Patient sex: M
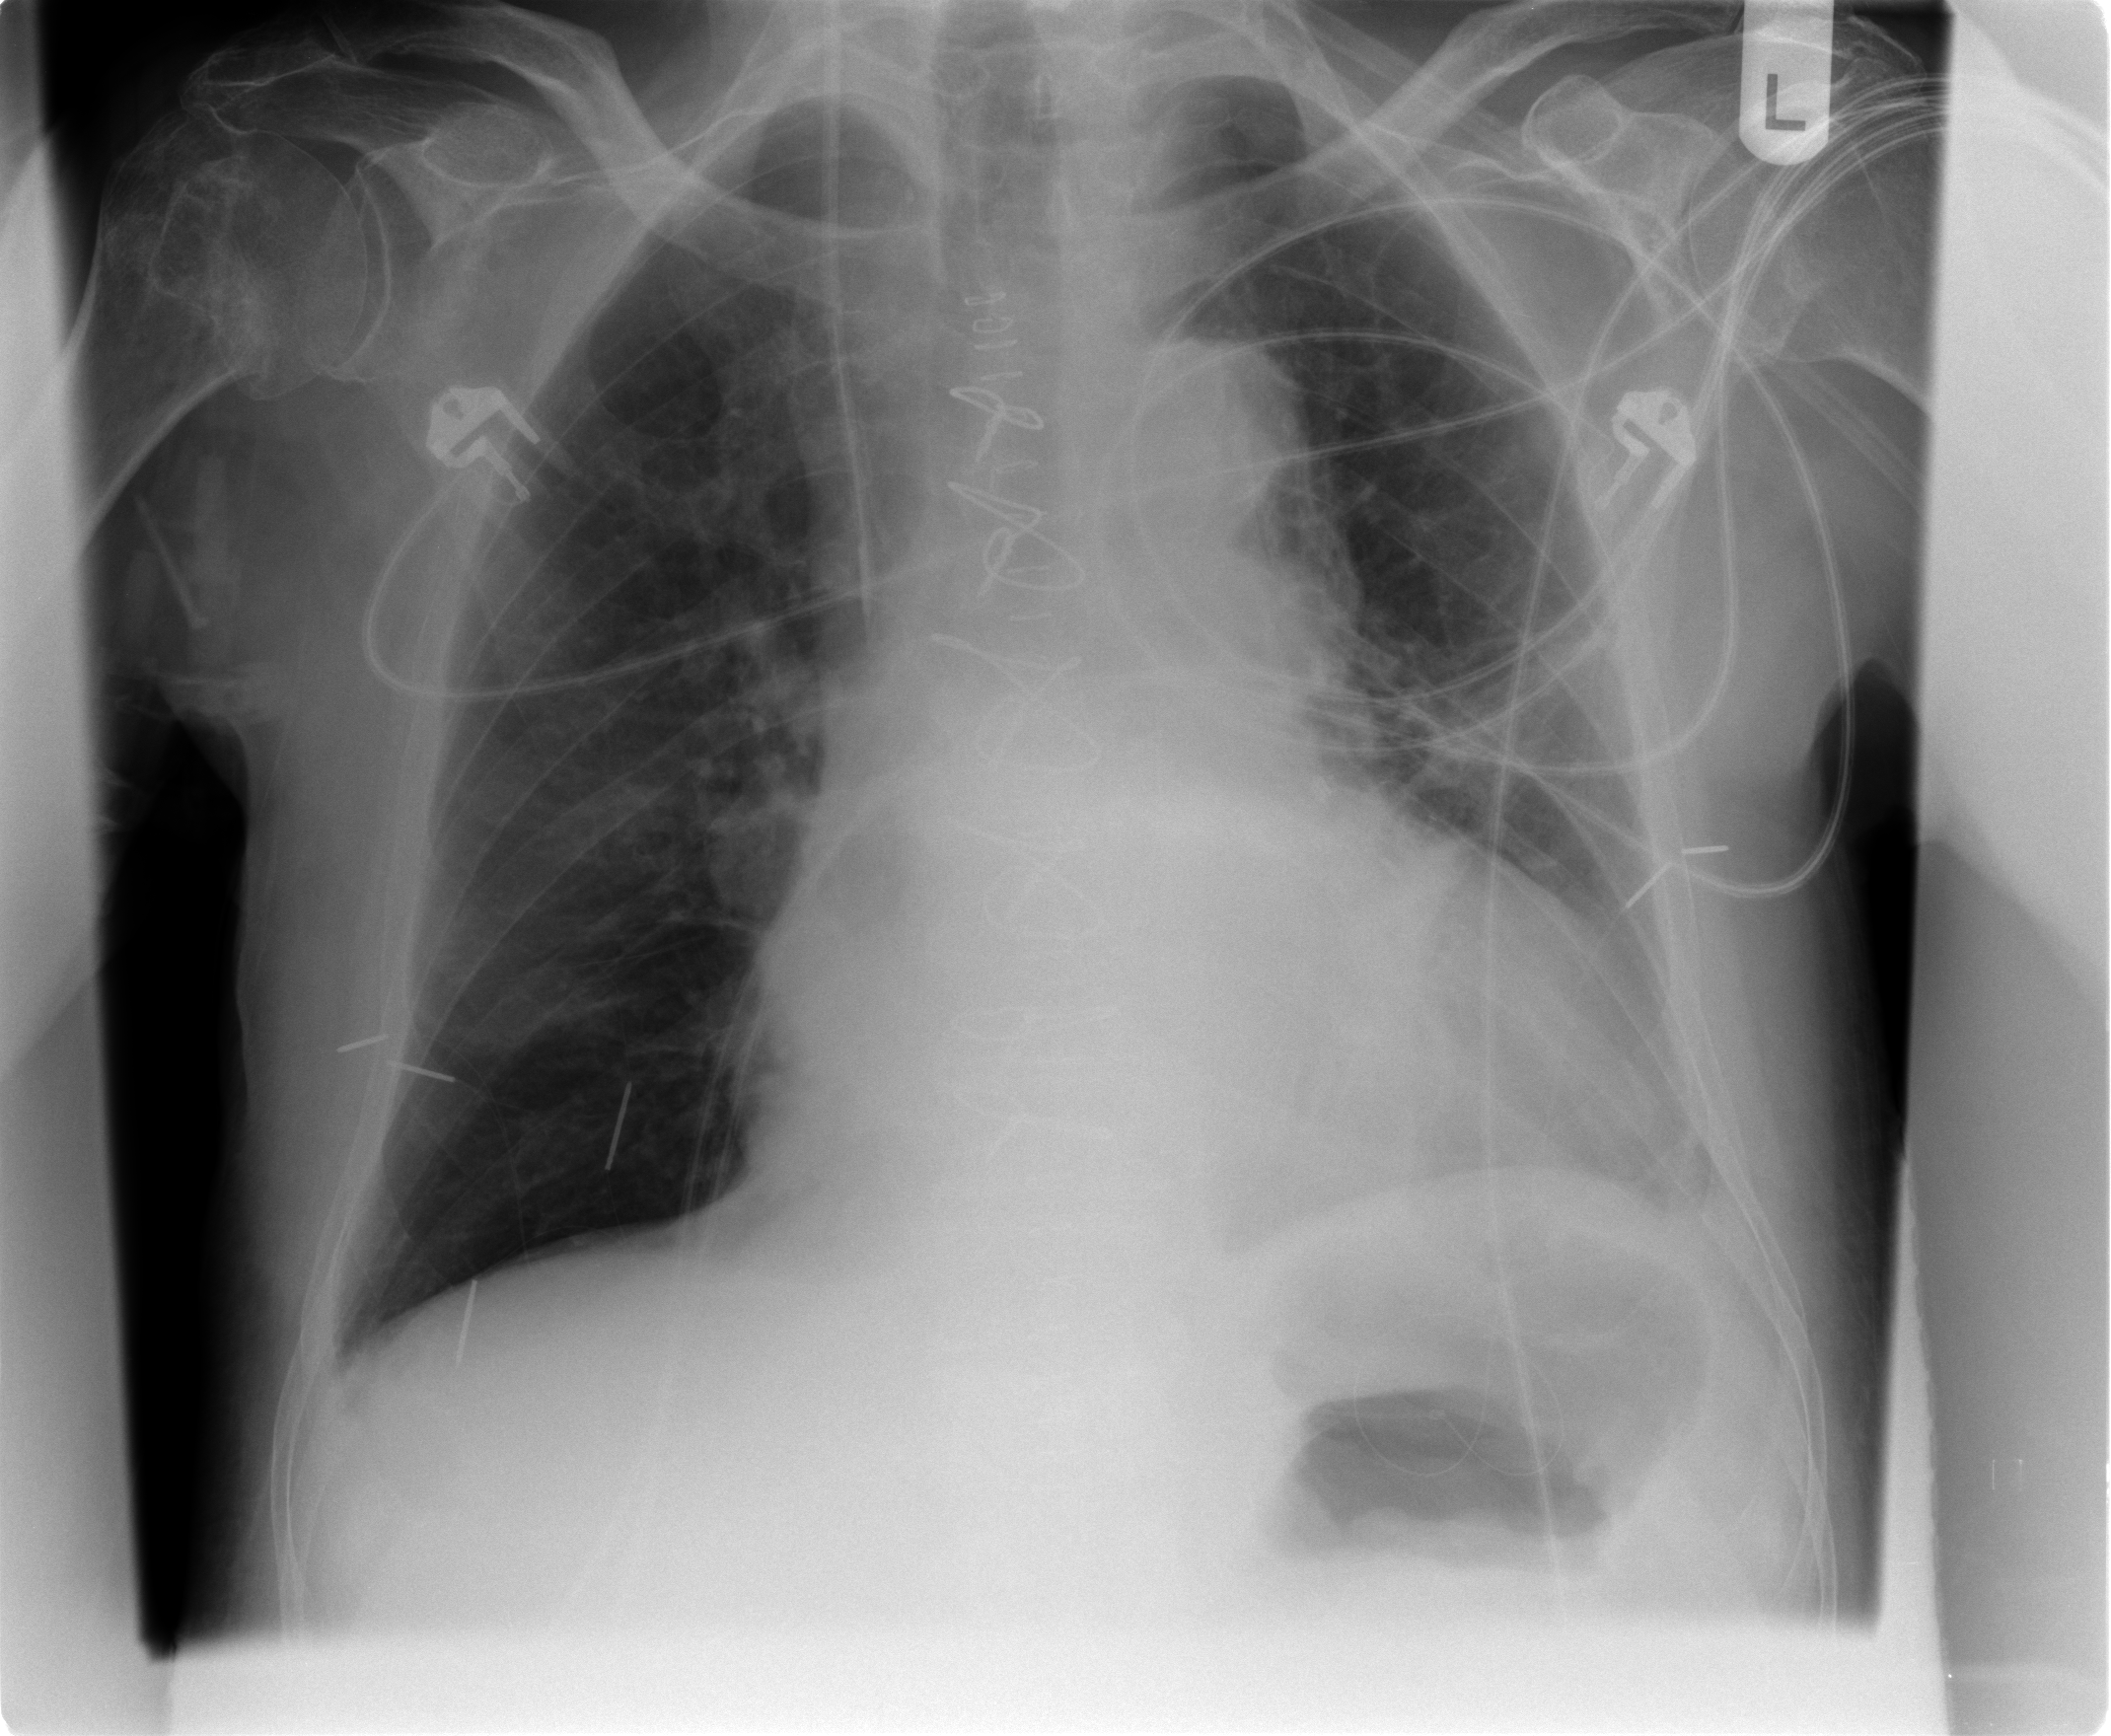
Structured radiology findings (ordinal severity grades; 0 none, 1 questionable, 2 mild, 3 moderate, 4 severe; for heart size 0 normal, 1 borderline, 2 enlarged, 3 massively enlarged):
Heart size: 2
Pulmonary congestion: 0
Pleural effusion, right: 0
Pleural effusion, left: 0
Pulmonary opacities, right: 0
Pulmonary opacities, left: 0
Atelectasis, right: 0
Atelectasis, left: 1